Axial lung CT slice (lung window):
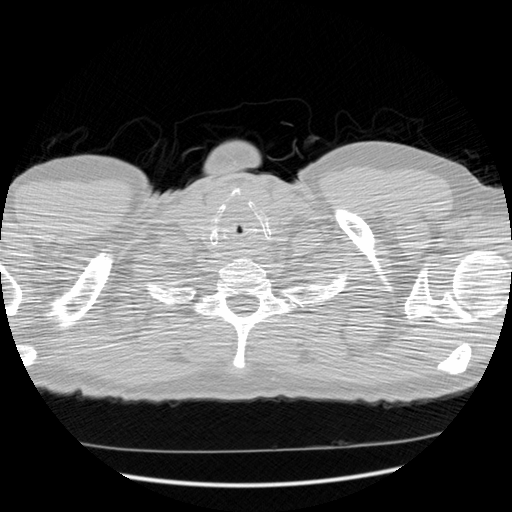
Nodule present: no